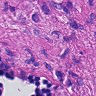
Metastatic tissue present: yes